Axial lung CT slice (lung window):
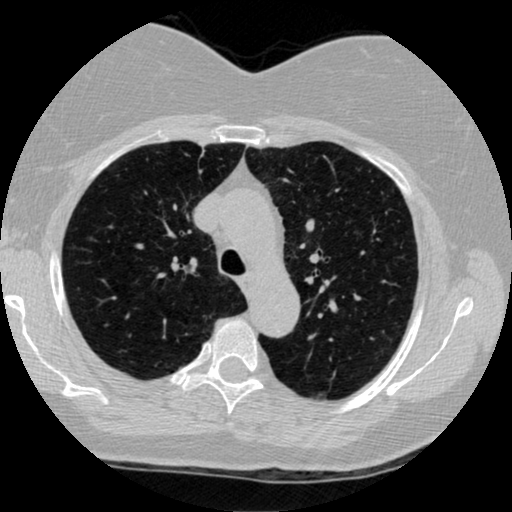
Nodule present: no